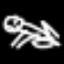
Label: frog